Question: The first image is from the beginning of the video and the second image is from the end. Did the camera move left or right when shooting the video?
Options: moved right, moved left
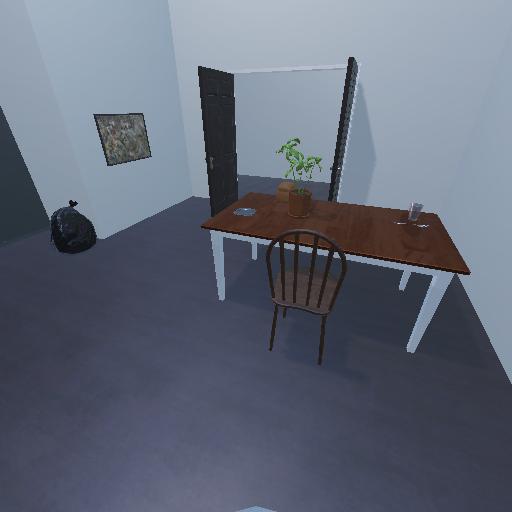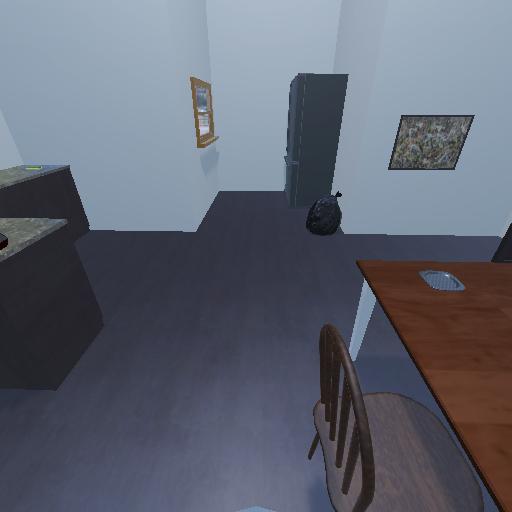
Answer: moved right